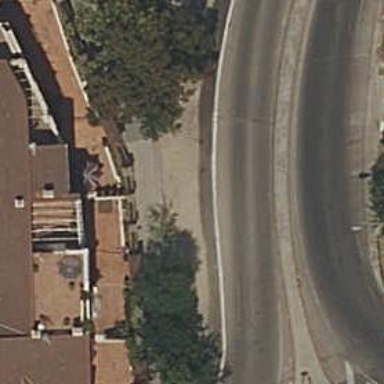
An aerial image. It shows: Sidewalk along the footway.